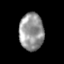
Tissue: skin
Cell type: Epithelial cells
Senescence score: 0.8422
Nuclear area (px): 891
Mean DAPI intensity: 148.976